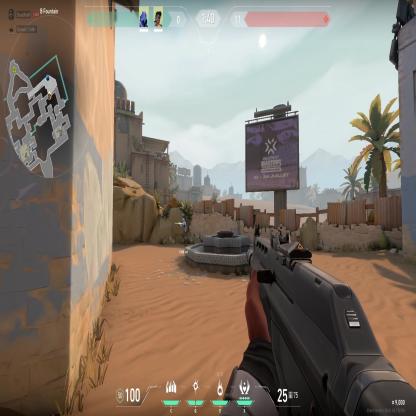
Label: teammate